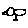
Label: bird